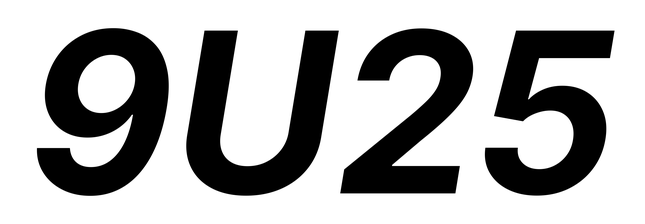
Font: Inter-Italic_Bold_Italic